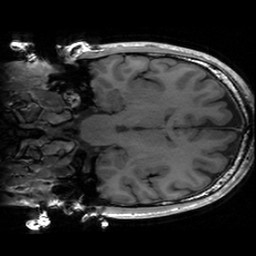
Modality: T1w
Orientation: coronal
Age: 21
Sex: male